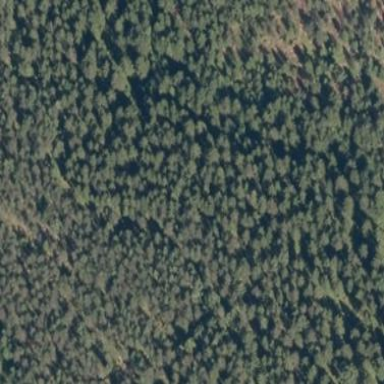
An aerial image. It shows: Clearcut area created by human activity.